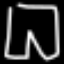
Label: pants